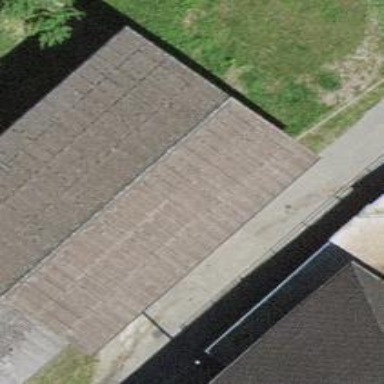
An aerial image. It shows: Shed building.